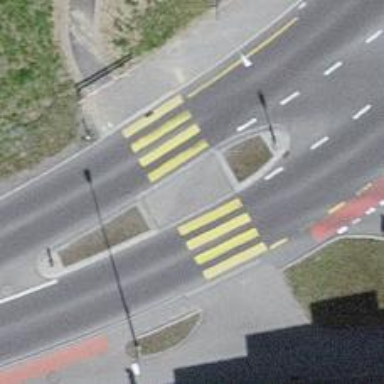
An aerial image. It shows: Crossing on cycleway.